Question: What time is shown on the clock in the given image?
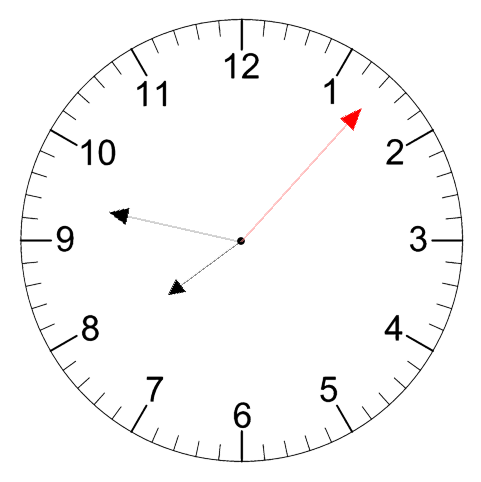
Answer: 07:47:07